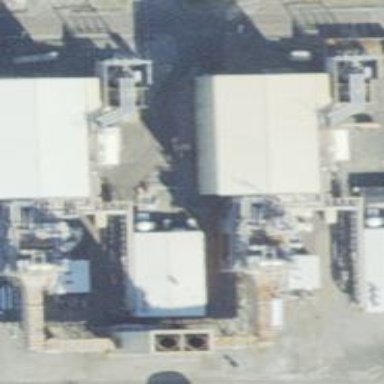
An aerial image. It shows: Gas-powered generator of combined cycle type.